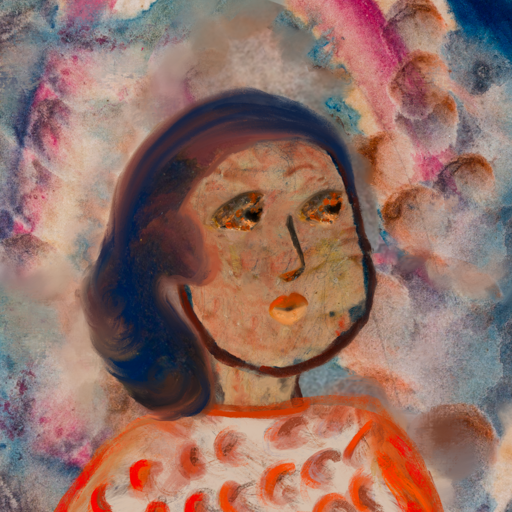
Background: Rupkatha, Head And Neck Side: Orphan, Face Side: Gypsy_Queen, Bust: Rupkatha, Hair Side: Mother_And_Son_Son, Head Accessory: Blank, Second Necklace: Blank, Necklace: Blank, Baby: Blank